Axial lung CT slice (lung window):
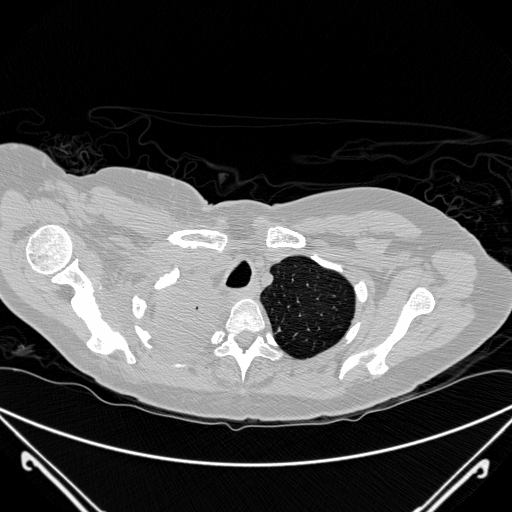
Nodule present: no